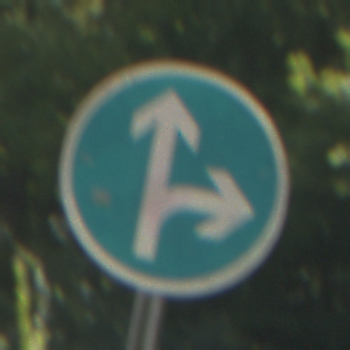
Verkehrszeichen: VorgeschriebeneFahrtrichtungGeradeausOderRechts
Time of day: Midday
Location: Outdoor (RoadRail)
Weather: Clear
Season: NotSpecified
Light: Natural